Question: Hello I am trying to load applet on web browser. I have create html and include applet tag
'''
<applet code="com.asprise.imaging.scan.ui.demo.PanelMain.class"
codebase="."archive="asprise-imaging-ui.jar,asprise-imaging-
scan-core.jar" width="400" height="300">
'''
I have jar file also in same folder where i created my html,it gives me error.
> This plug-in is not supported
Kindly help me to solve this issue.
Thank you.

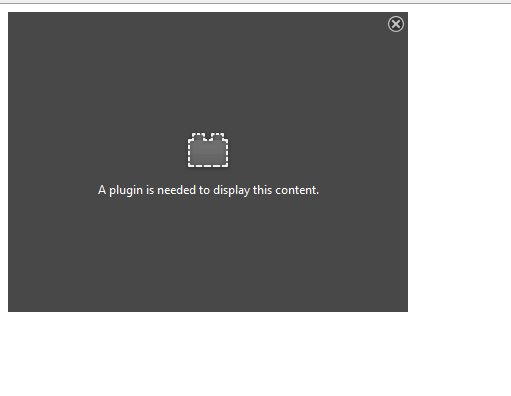
Answer: In Eclipse select the main applet file right click and export it to . Let all the dependent jar's bundled.
Then in command prompt browse to the folder your jar is placed and type the following commands.
'''
1.keytool -genkey -keyalg rsa -alias m4key //m4key unique key
2.keytool -export -alias m4key -file bmcert.crt //bmcert.crt certificate name
3.jar tvf Jarname.jar verify jar // jarname.jar is the jar file created
4.jarsigner Jarname.jar m4key
5.jarsigner -verify -verbose -certs JarnameJarname.jar
'''
Then simply use the html script and in specify the main file of Applet.
'''
<html>
<applet width="1100" height="600" archive="EnrollmentApplet.jar" code="com/vaazu/biometric/Applet/EnrollmentApplet.class"></applet>
</html>
'''
If you are using ,the security issue by Java 8, Which is not allowing now to display or load the self signed Applets on browser. Please in settings and in security TAB put the URL of the html page which is using applet in Exception Site List